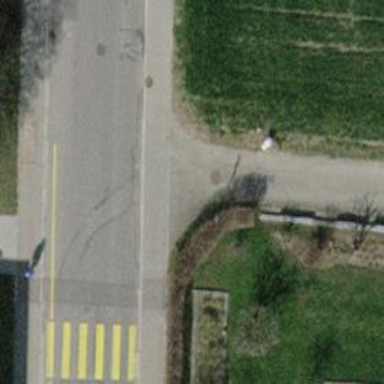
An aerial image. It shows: Asphalt driveway for agricultural use.